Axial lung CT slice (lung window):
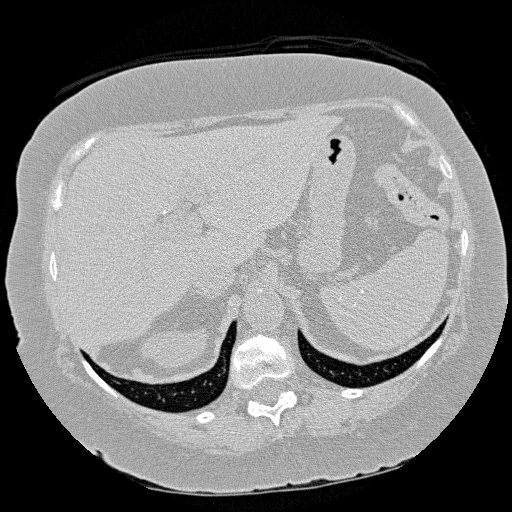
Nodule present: no